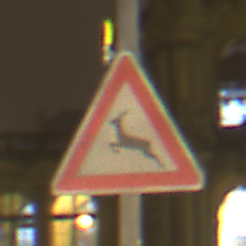
Verkehrszeichen: WildwechselRechts
Umgebung: Outdoor, Urban
Tageszeit: Night
Wetter: Overcast
Licht: Artificial
Jahreszeit: NotSpecified
Kontrast: HighContrast